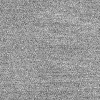
Atmospheric dust classification: dusty